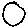
Label: circle